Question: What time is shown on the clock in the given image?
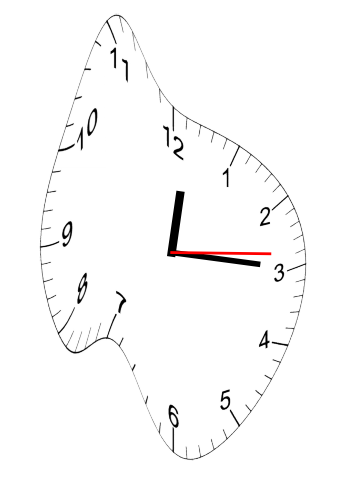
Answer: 12:15:14